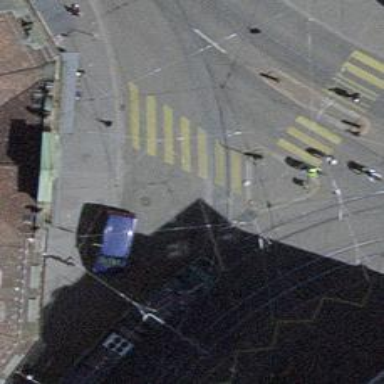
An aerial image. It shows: Uncontrolled zebra crossing at railway crossing.